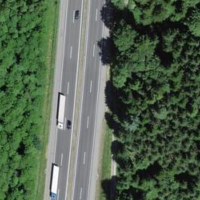
EUNIS habitat code: 57
Species observed at this site:
Falco peregrinus